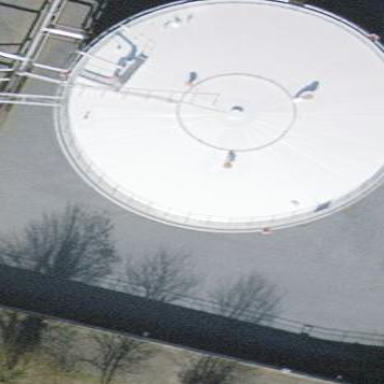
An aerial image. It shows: Storage tank that is man-made.